Field crop: maize
Growth stage: 2
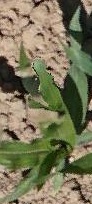
Species: maize